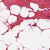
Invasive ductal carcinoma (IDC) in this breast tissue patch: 0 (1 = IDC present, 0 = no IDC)